Question: In services.msc, when I right-click on my service and choose "start", I get the following error:
This is a service that I created in VS2008 (using c#).
Is it a error in the code? Did the installation itself went wrong?
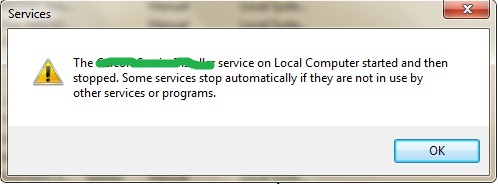
Answer: I agree with Richard... diagnostics are the best way to gather information.
That being said, I typically put a line of code in the OnStart event that will force a break. That way, you can step through it in the debugger and see if there is an issue within OnStart or if it completes successfully but there is no other work to be done. It's not the most graceful way to do it, but it works.
In OnStart, add the following:
'''
System.Diagnostics.Debugger.Launch();
'''
See this blog post for a walkthrough:
<URL>
Obviously, you want to remove that for production code.